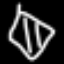
Label: diamond